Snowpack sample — Snodgrass Mountain, Crested Butte, Colorado (2/4/25, 12:06 PM MST)
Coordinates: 38.923, -106.968
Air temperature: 35 °F
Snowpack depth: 80 cm
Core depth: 50 cm
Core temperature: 30.2 °F
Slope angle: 14°, slope face: 78°
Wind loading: low
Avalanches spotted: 0
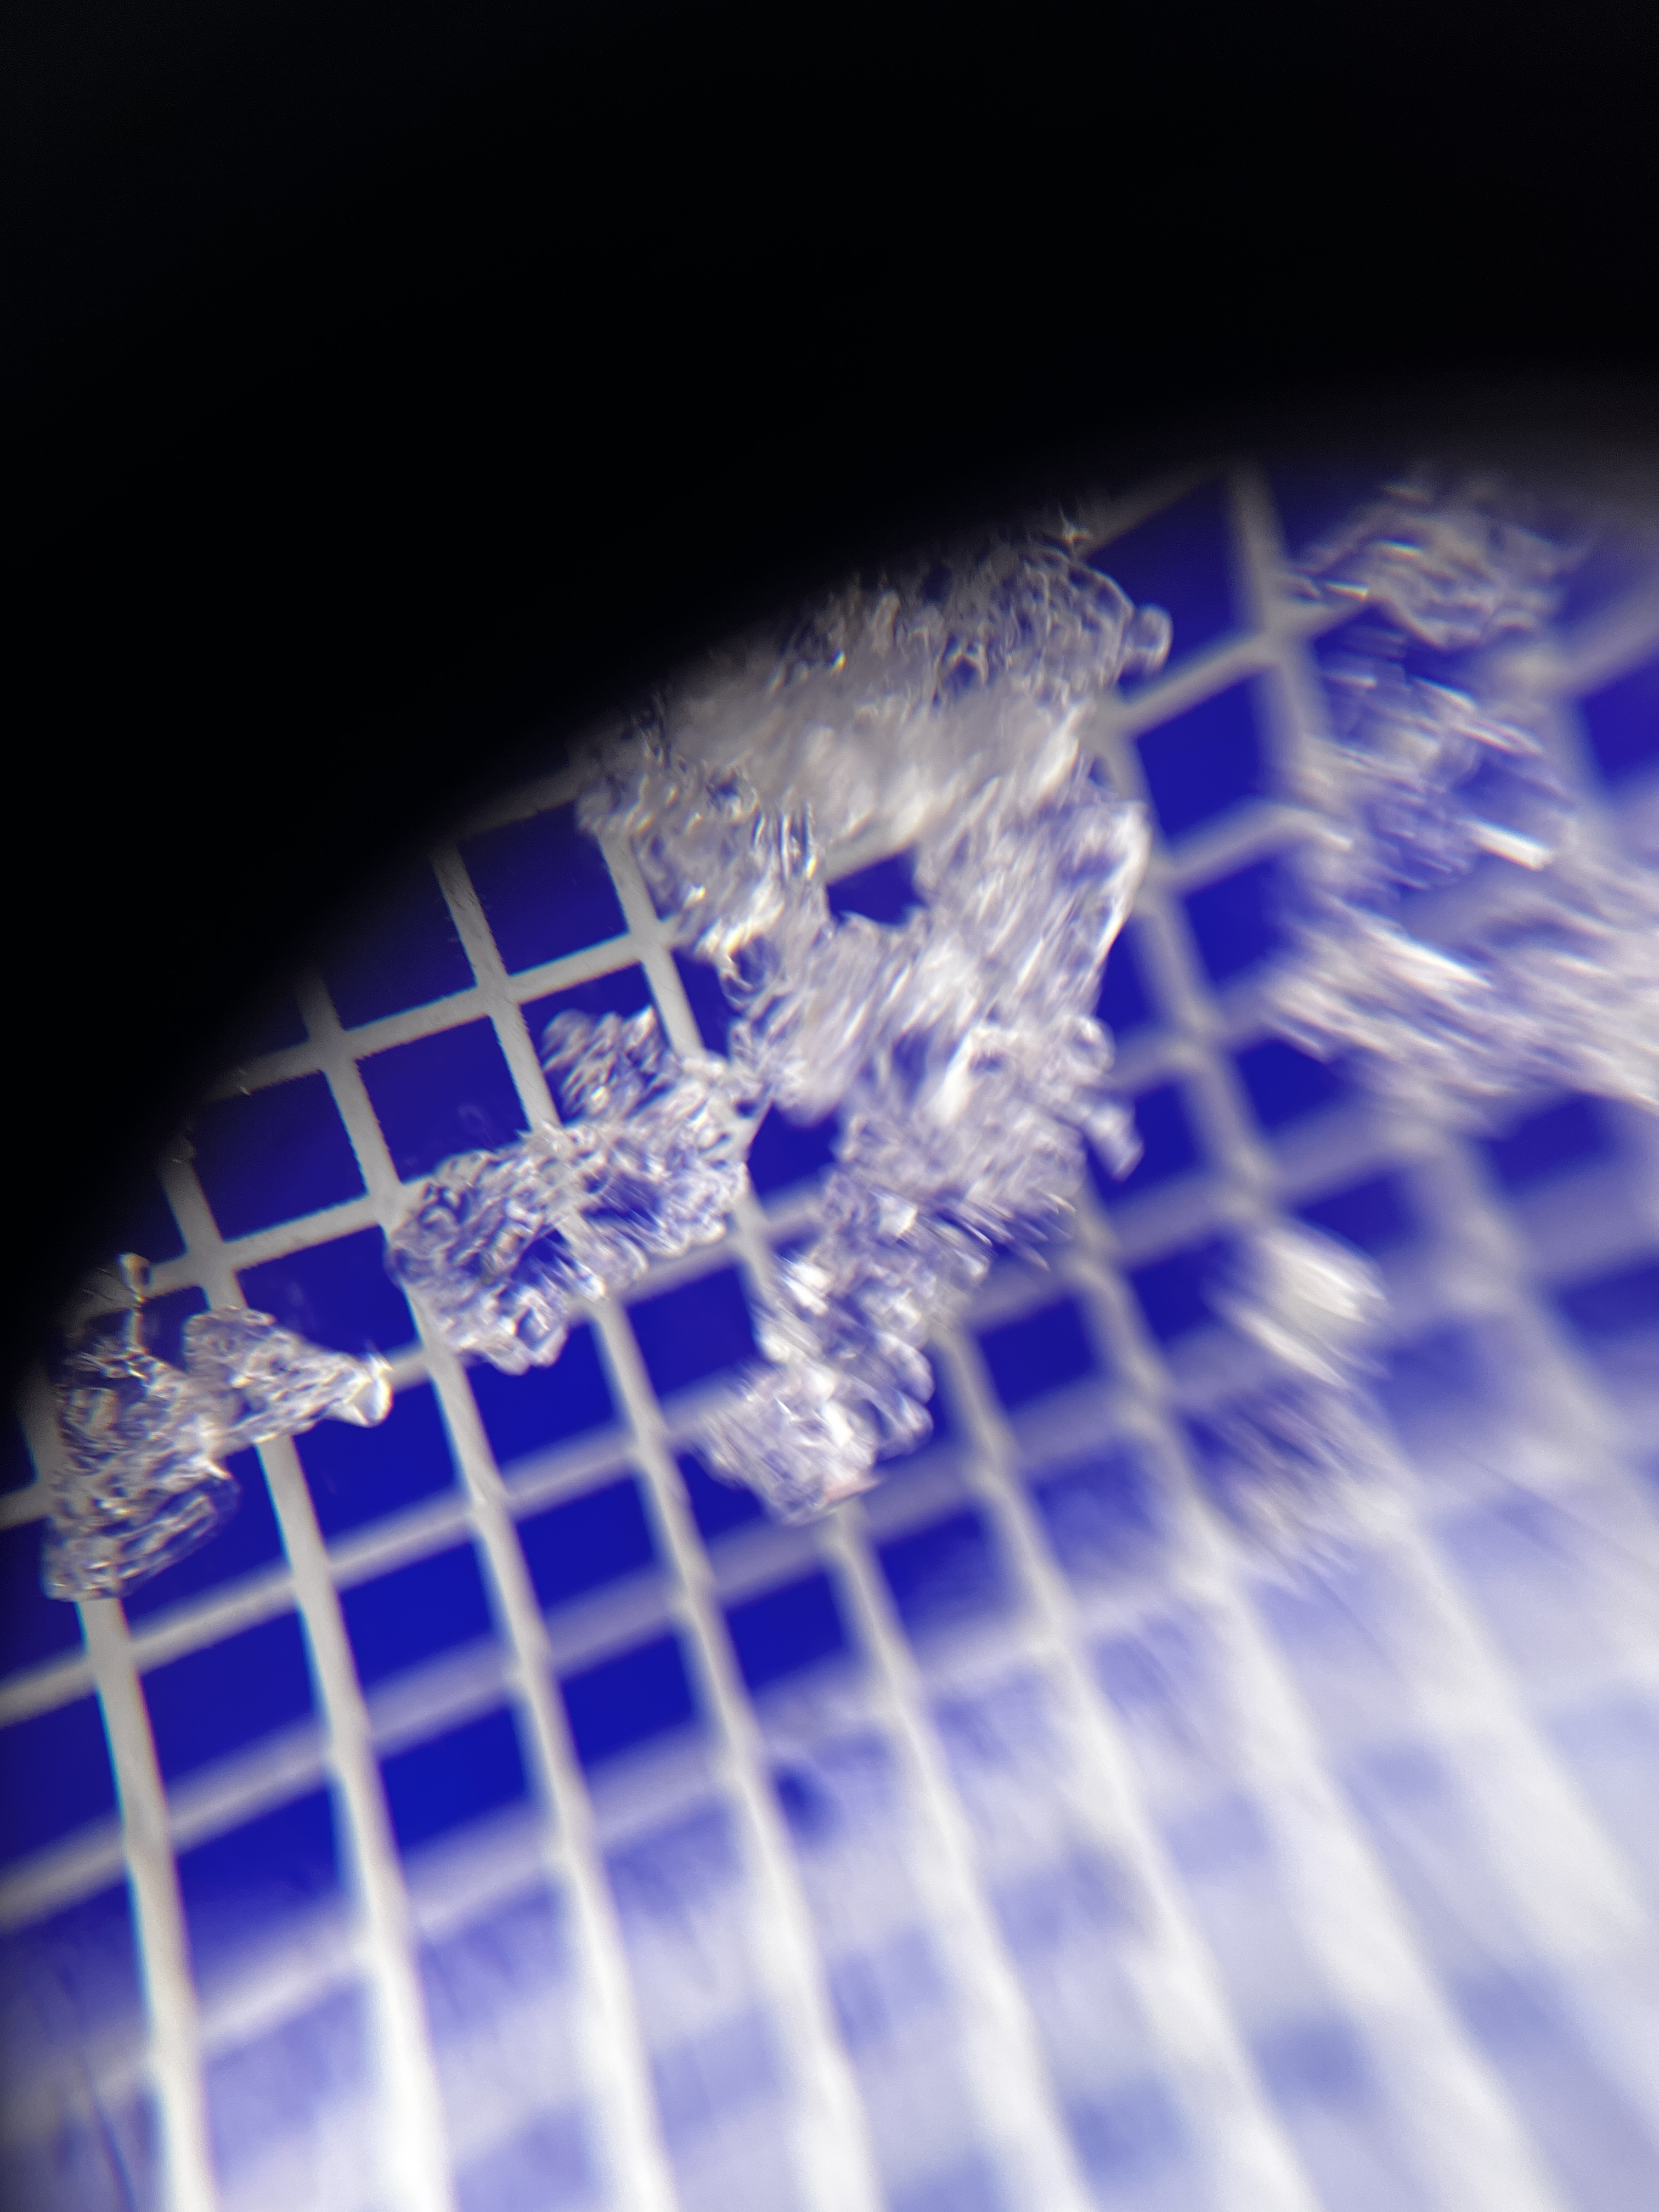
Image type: magnified_profile
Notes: No avalanches nearby, unusually warm weather for the last month reported by residents, Collected 25 yards from treeline